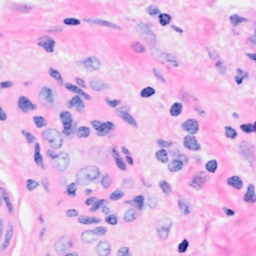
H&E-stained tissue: Breast